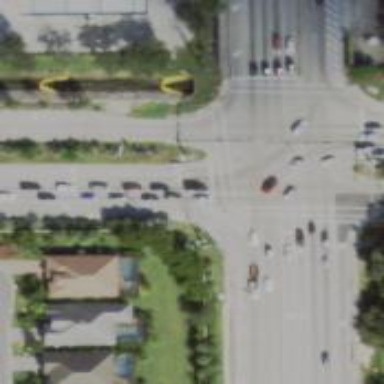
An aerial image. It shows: Footway located on traffic island.